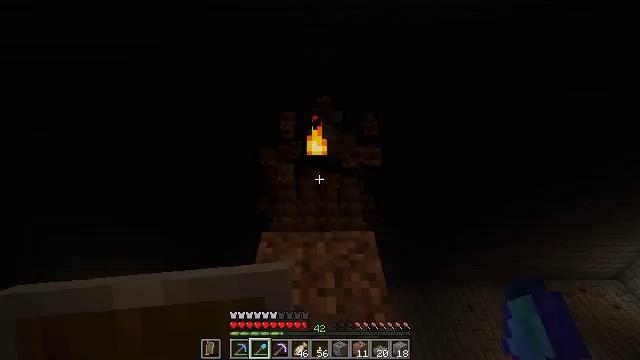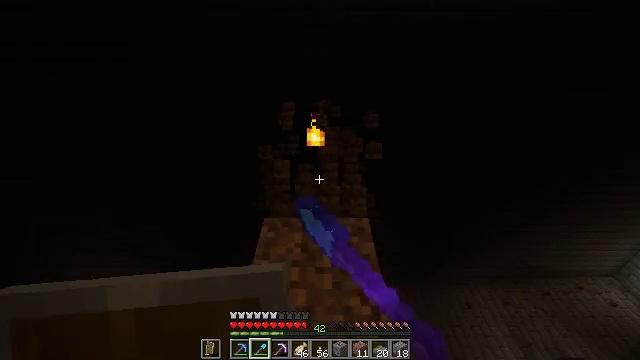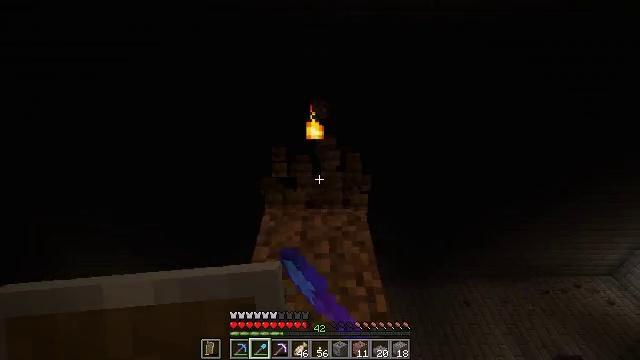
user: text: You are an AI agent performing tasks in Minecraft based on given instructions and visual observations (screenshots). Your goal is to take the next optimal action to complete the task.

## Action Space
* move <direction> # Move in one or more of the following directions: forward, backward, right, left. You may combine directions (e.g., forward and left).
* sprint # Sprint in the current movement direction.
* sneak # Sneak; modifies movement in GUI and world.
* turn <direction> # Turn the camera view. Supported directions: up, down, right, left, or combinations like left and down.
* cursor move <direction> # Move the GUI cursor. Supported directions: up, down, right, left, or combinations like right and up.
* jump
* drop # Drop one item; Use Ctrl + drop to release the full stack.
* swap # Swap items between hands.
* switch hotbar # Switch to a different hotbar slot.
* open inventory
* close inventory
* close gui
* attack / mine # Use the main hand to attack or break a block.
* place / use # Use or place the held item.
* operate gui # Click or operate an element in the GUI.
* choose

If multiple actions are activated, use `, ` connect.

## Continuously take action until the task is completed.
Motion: motion action
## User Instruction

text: Gather the torch from its position.
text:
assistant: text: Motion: move back, attack / mine
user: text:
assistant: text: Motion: move back, attack / mine
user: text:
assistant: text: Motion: attack / mine